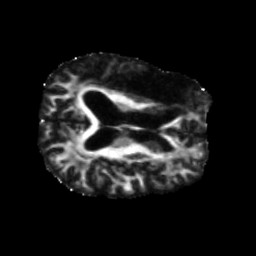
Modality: FA
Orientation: axial
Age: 71
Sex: male
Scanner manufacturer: siemens
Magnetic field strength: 3 T
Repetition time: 5.47 s
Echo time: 0.0854 s